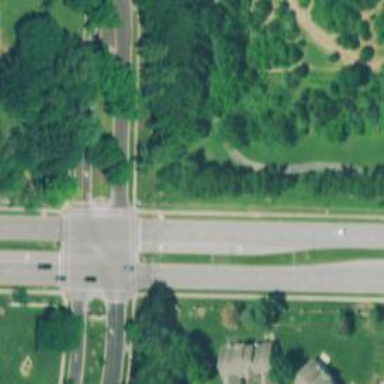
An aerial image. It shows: Solid stop line on the road.